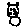
Label: cat